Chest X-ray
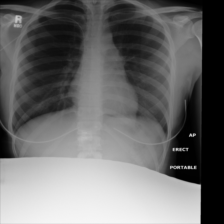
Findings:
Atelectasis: negative
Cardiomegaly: negative
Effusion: negative
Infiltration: negative
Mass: negative
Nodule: negative
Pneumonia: negative
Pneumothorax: negative
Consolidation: negative
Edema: negative
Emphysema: negative
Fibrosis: negative
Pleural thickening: negative
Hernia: negative